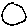
Label: moon